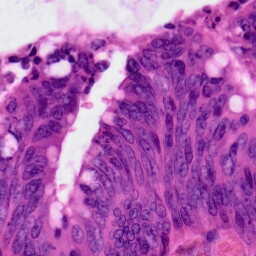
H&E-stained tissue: Colon